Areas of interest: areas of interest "Anshun Road Kindergarten"
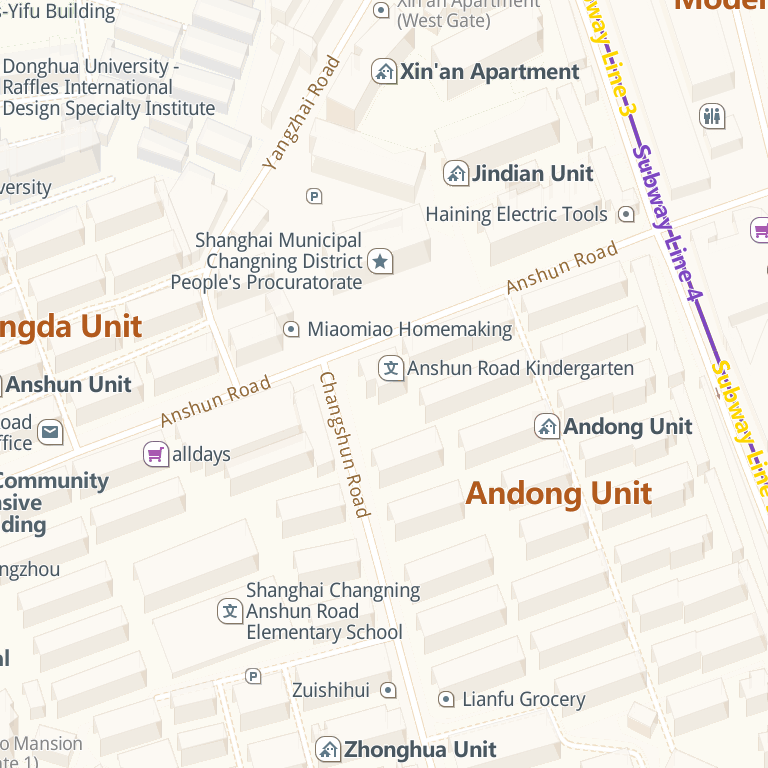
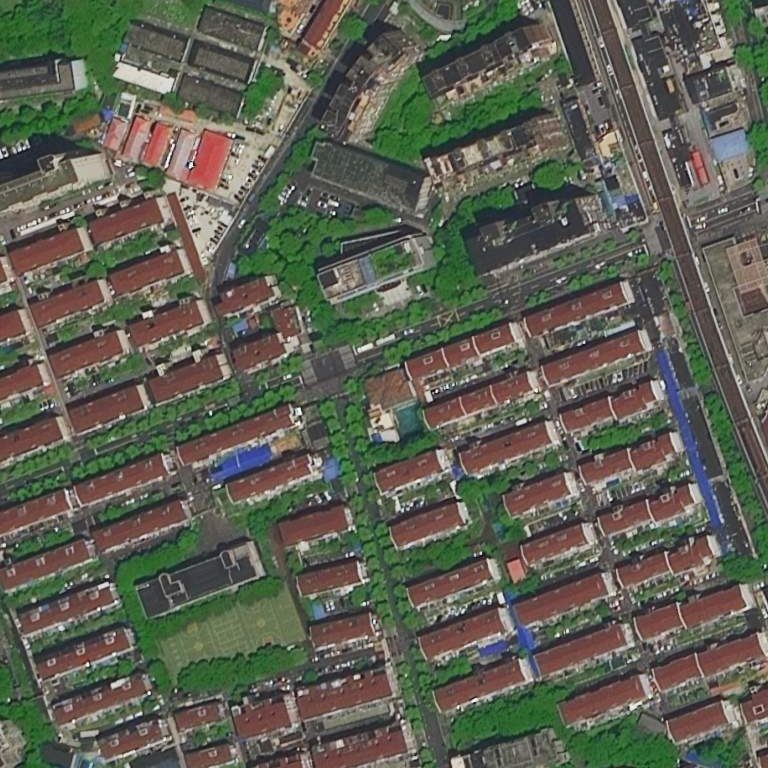